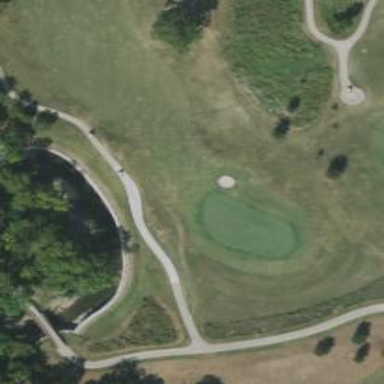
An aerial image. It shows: View of golf hole.